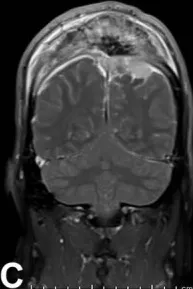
Large midline permeative calvarial lesion with areas of thickening/erosion of the inner table and extensive periosteal reaction; C - Coronal post-gadolinium fat-saturated T1 sequence. Large intraosseous mass with demonstration of intracranial extension, invasion into the superior sagittal sinus, and regional dural thickening and enhancement.
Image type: radiology (mri)